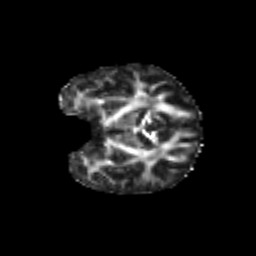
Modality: FA
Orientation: coronal
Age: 7
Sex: male
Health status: healthy